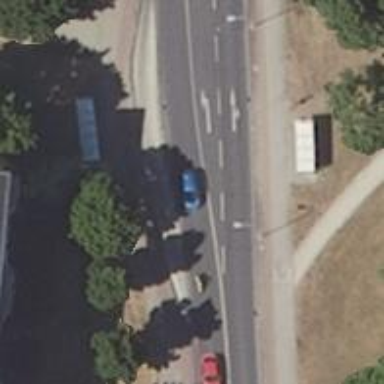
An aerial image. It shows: Bus stop with shelter.